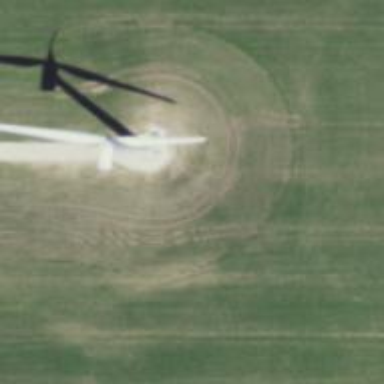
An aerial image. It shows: Wind generator using horizontal axis wind turbines.